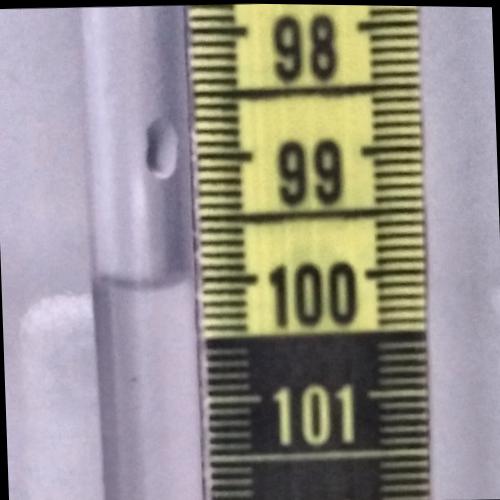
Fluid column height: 100.0 cm